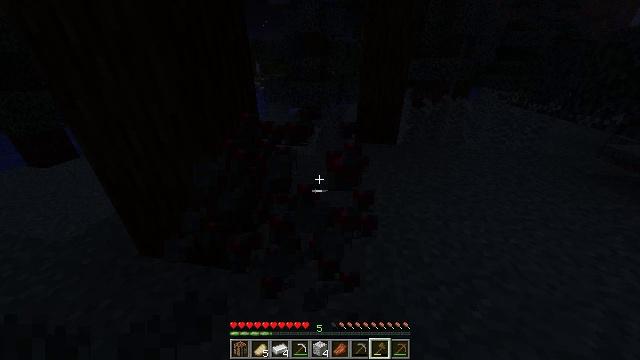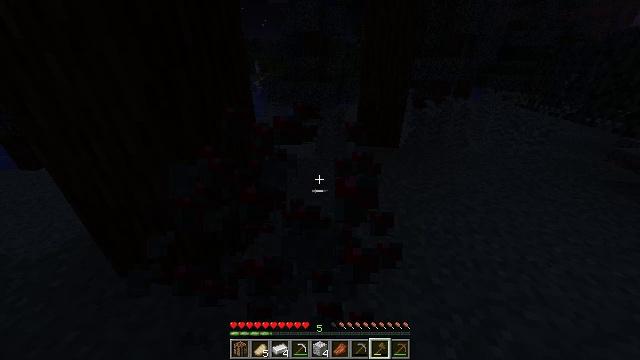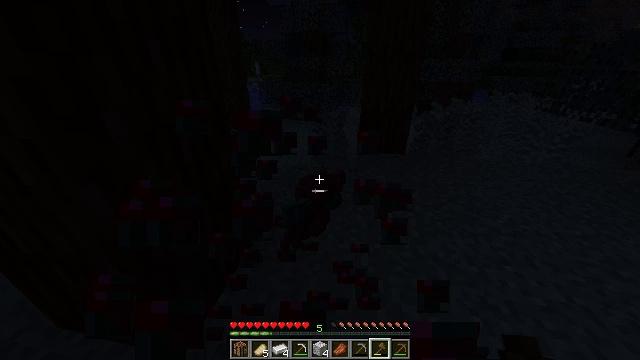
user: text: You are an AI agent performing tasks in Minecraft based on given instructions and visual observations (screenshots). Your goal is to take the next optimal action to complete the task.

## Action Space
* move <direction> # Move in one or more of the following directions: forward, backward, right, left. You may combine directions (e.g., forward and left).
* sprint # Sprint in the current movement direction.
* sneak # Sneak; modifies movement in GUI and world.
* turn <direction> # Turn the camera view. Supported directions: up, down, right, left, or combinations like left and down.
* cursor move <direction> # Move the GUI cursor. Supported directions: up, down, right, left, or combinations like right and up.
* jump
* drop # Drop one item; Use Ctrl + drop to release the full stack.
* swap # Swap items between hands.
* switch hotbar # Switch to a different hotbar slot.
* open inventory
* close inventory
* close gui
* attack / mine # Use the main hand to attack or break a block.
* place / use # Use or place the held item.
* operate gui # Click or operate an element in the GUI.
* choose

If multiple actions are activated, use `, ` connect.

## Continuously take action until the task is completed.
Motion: motion action
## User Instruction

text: Gather sweet berries from the bush.
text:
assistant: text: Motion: move forward, sprint
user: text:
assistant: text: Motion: move forward, sprint
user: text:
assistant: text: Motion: no_op